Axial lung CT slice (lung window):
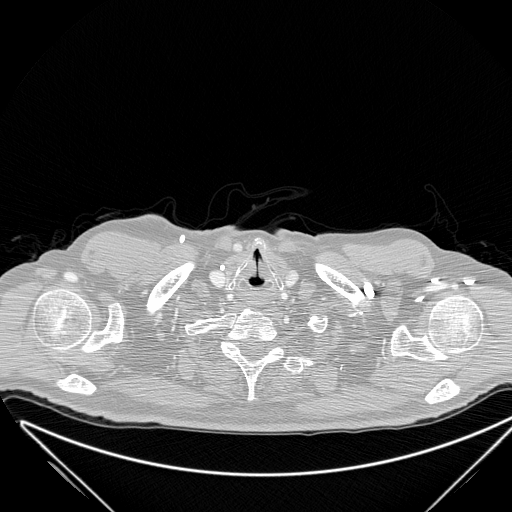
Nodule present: no